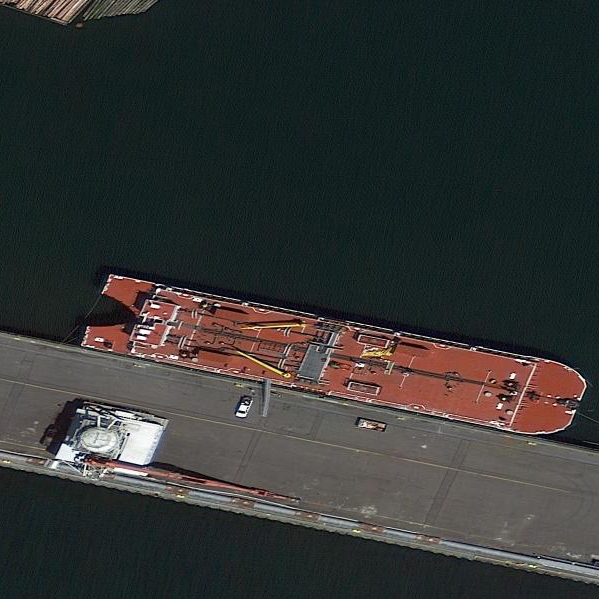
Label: Tank_ship